Brain MRI, t1w sequence, axial 2D slice.
Patient: age 34, sex F, weight 95 kg, height 1.95 m
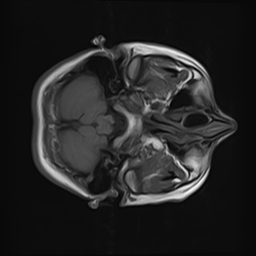